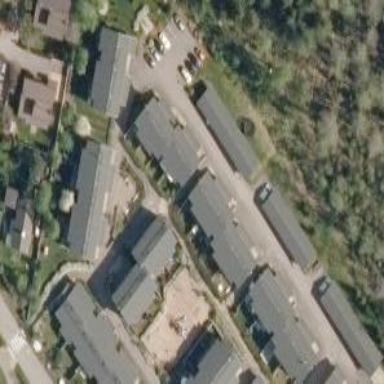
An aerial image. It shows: Alleyway designated as service road.